Brain MRI, t2w sequence, axial 2D slice.
Patient: age 29, sex M, weight 95 kg, height 1.95 m
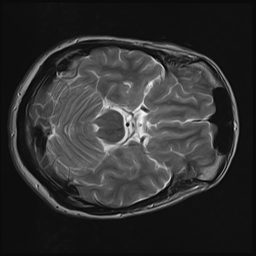